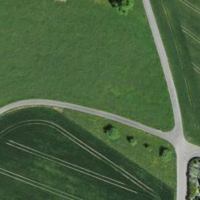
EUNIS habitat code: 24
Species observed at this site:
Medicago sativa